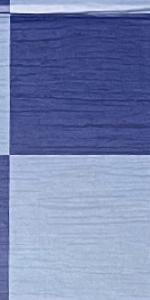
Label: Empty